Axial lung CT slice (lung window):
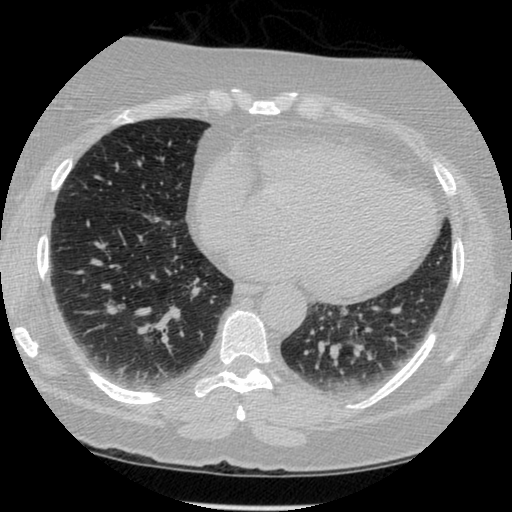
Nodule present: no